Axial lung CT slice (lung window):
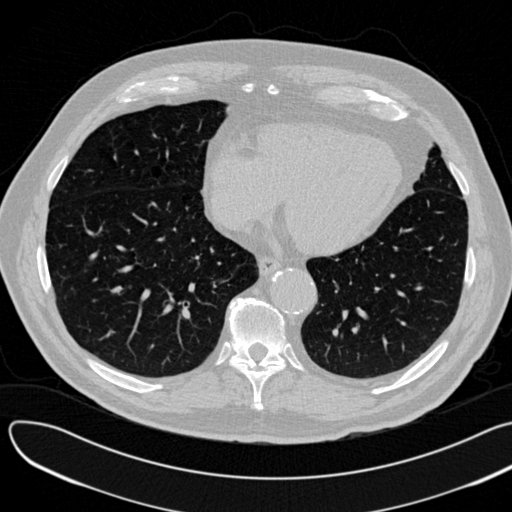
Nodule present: no